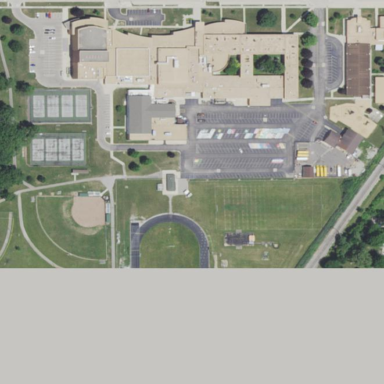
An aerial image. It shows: School.